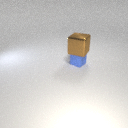
small blue rubber cube below large brown metal cube